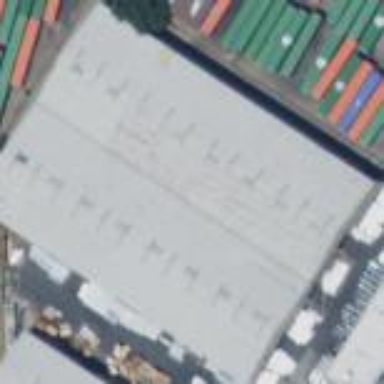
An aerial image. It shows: Warehouse building.